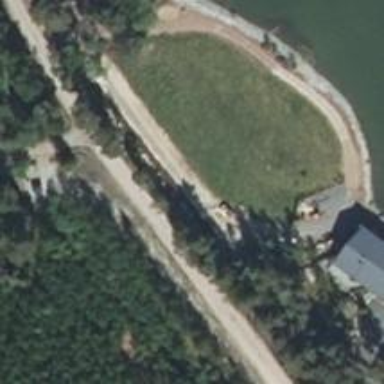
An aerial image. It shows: Driveway leading to service road.